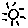
Label: sun